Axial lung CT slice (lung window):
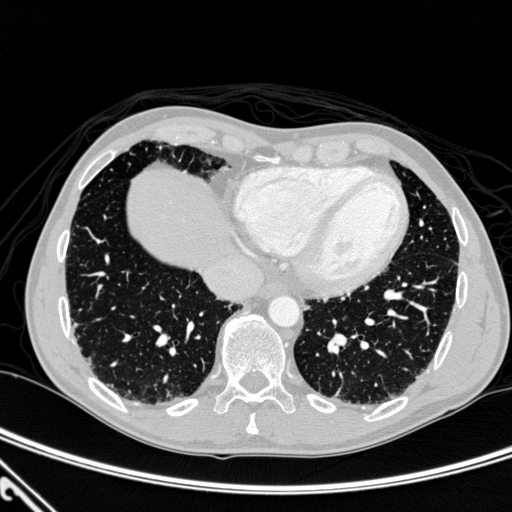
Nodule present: no